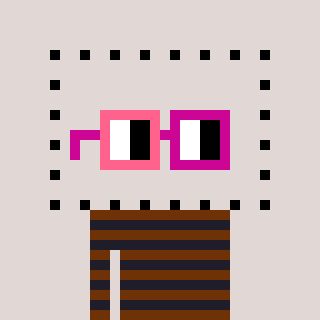
a pixel art character with square pink and red glasses, a void-shaped head and a grayscale-colored body on a warm background